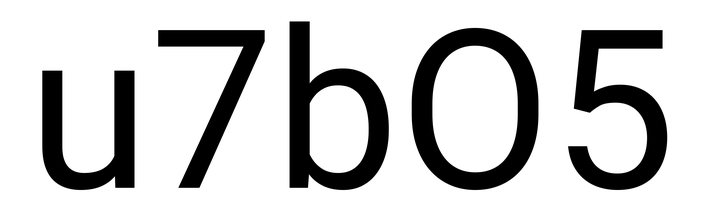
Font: Roboto_Regular